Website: apple
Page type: account-selection
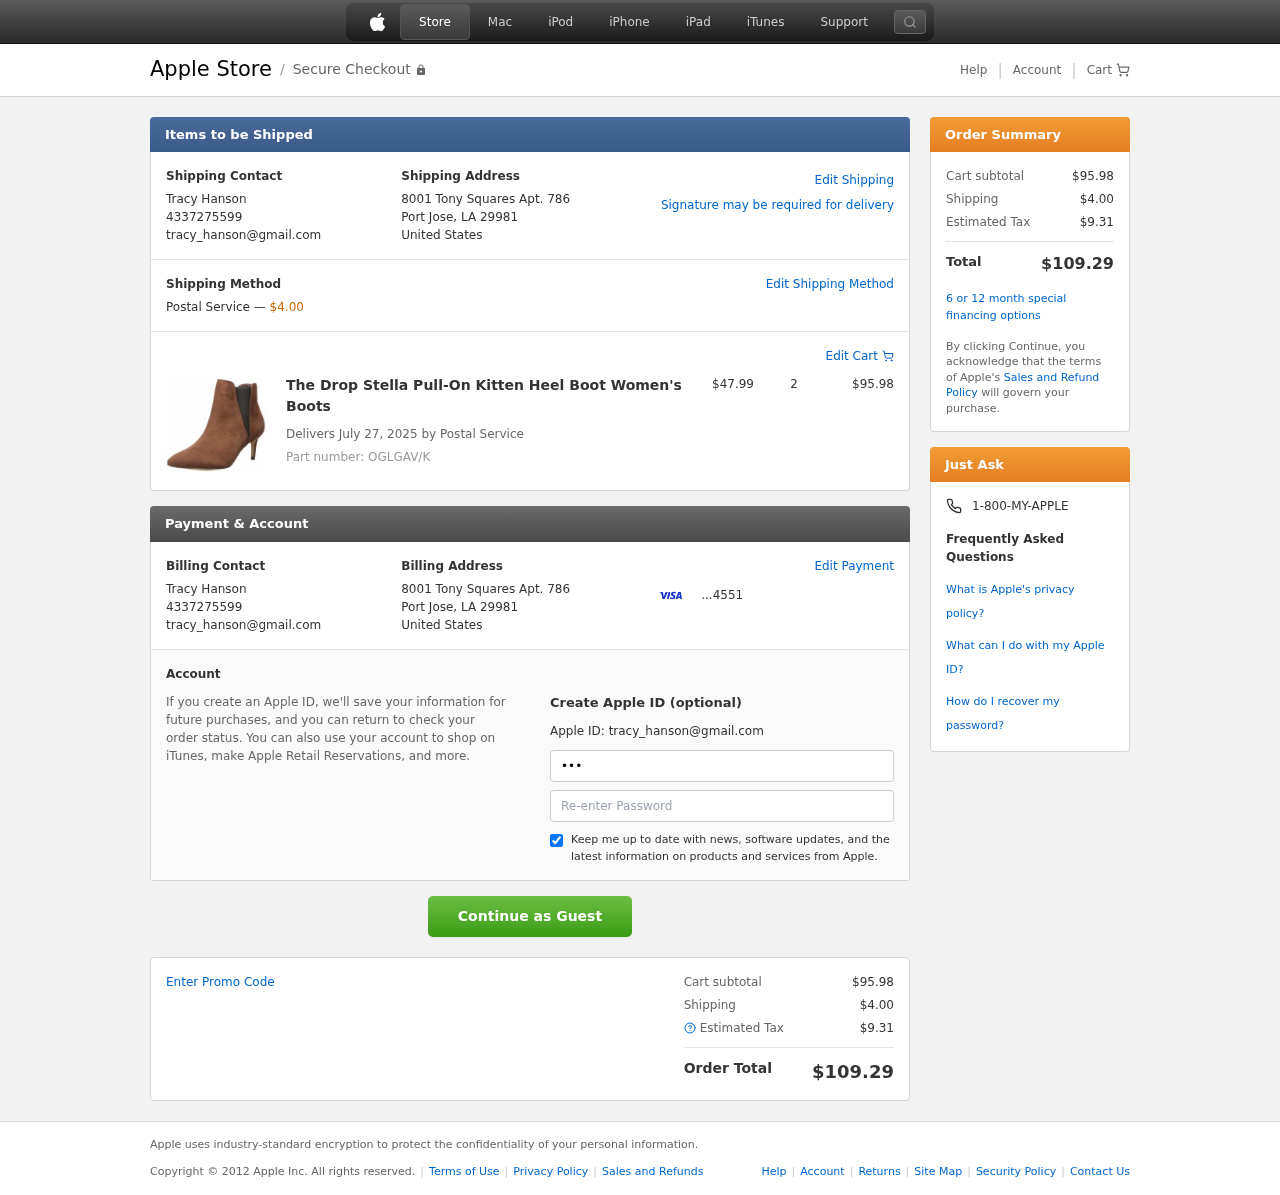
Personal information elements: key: PII_CARD_LAST4
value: ...4551
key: PII_CITY_STATE_ZIP
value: Port Jose, LA 29981
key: PII_COUNTRY
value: United States
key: PII_EMAIL
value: tracy_hanson@gmail.com
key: PII_FULLNAME
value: Tracy Hanson
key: PII_PHONE
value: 4337275599
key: PII_STREET
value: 8001 Tony Squares Apt. 786
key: PII_FIRSTNAME
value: Tracy
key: PII_LASTNAME
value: Hanson
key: PII_FULLNAME2
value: Tracy Hanson
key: PII_FULLNAME3
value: Tracy Hanson
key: PII_FIRSTNAME2
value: Tracy
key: PII_FIRSTNAME3
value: Tracy
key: PII_LASTNAME2
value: Hanson
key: PII_LASTNAME3
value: Hanson
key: PII_FIRSTNAME_DERIVED
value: Tracy
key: PII_LASTNAME_DERIVED
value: Hanson
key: PII_FULLNAME_DERIVED
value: Tracy Hanson
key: PII_NAME_FULL_DERIVED
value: Tracy Hanson
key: PII_PHONE_LINE
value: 5599
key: PII_PHONE_SUFFIX
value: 5599
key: PII_PHONE2
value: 4337275599
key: PII_PHONE3
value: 4337275599
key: PII_PHONE_NUMERIC
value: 4337275599
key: PII_PHONE_LINE_NUMERIC
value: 5599
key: PII_PHONE_SUFFIX_NUMERIC
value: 5599
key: PII_PHONE2_NUMERIC
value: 4337275599
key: PII_PHONE3_NUMERIC
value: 4337275599
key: PII_PHONE_DIGITS
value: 4337275599
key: PII_PHONE_LAST4
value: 5599
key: PII_EMAIL2
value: tracy_hanson@gmail.com
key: PII_EMAIL3
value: tracy_hanson@gmail.com
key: PII_STREET2
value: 8001 Tony Squares Apt. 786
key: PII_CITY_STATE_ZIP2
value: Port Jose, LA 29981
Product elements: key: PRODUCT1_NAME
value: The Drop Stella Pull-On Kitten Heel Boot Women's Boots
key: PRODUCT1_PRICE
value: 47.99
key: PRODUCT1_QUANTITY
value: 2
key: PRODUCT_PART_NUMBER
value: Part number: OGLGAV/K
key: PRODUCT_TOTAL
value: $95.98
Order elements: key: ORDER_SHIPPING_COST
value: $4.00
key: ORDER_DELIVERY_DATE
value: Delivers July 27, 2025 by Postal Service
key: ORDER_SUBTOTAL
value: $95.98
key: ORDER_TAX
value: $9.31
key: ORDER_TOTAL
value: $109.29